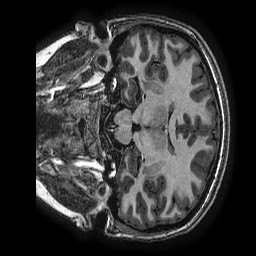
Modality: T1w
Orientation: coronal
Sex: female
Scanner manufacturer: ge
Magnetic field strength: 3 T
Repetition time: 0.007644 s
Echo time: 0.003468 s